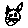
Label: cat